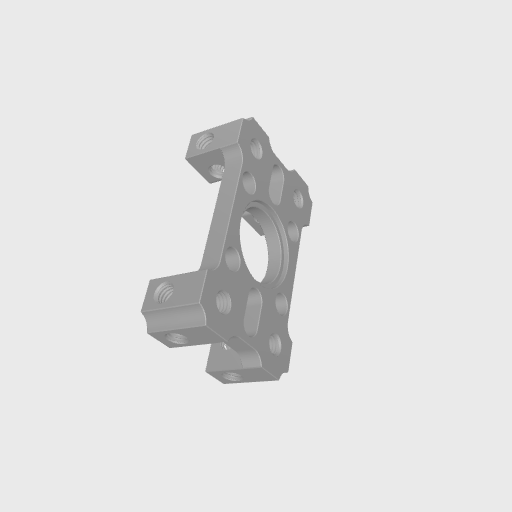
Part: QuadBlockPatternMount27-1